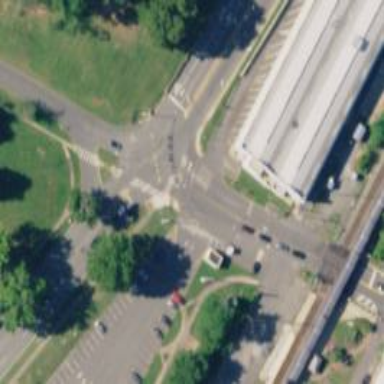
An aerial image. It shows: Uncontrolled crossing on the road.